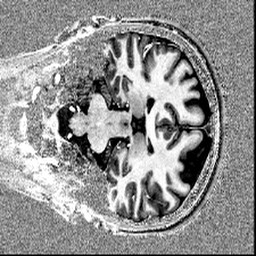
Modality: UNIT1
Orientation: coronal
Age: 27
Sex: female
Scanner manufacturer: siemens
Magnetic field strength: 6.98 T
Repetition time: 5 s
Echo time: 0.00247 s